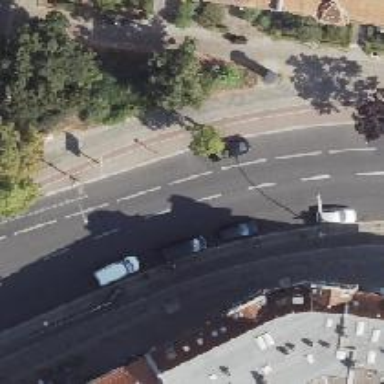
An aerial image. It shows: Secondary road with asphalt surface. The road has separate cycle track with lane markings.